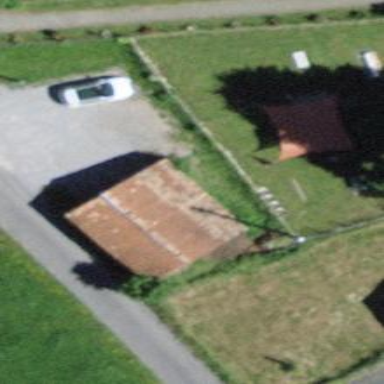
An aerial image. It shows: Shed building.